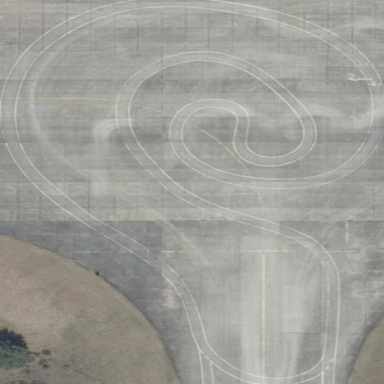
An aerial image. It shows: Concrete raceway.